Question: how do I get rid of this strange padding in the layout below:

'''
<?xml version="1.0" encoding="utf-8"?>
<LinearLayout xmlns:android="http://schemas.android.com/apk/res/android"
xmlns:card_view="http://schemas.android.com/apk/res-auto"
android:layout_width="match_parent"
android:layout_height="match_parent"
android:orientation="vertical"
android:background="@color/ColorPrimaryDark">
<android.support.v7.widget.CardView
android:layout_width="fill_parent"
android:layout_height="wrap_content"
card_view:cardCornerRadius="10dp"
android:layout_marginTop="9dp"
android:layout_marginLeft="9dp"
android:layout_marginRight="9dp"
card_view:cardElevation="0.01dp"
android:layout_marginBottom="0dp"
card_view:cardPreventCornerOverlap="true"
card_view:cardUseCompatPadding="true"
card_view:cardBackgroundColor="@color/ColorPrimary">
<RelativeLayout
android:id="@+id/top_layout"
android:layout_width="fill_parent"
android:layout_height="180dp"
android:background="@color/ColorPrimary">
<ImageView
android:id="@+id/img_thumbnail"
android:layout_width="fill_parent"
android:layout_height="180dp"
android:scaleType="fitXY"
android:background="@drawable/korabltest"/>
<RelativeLayout
android:id="@+id/inner_layout"
android:layout_width="fill_parent"
android:layout_height="36dp"
android:background="#5c1b1b1b"
android:layout_gravity="bottom"
android:layout_alignParentBottom="true"
android:layout_alignParentLeft="true"
android:layout_alignParentStart="true">
<TextView
android:id="@+id/tv_nature"
android:layout_width="wrap_content"
android:layout_height="50dp"
android:paddingLeft="5dp"
android:paddingRight="5dp"
android:layout_gravity="bottom"
android:gravity="center_vertical"
android:alpha="0.8"
android:textColor="#fff"
android:textSize="18sp"
android:text="Lexington"
android:layout_alignParentLeft="true"
android:layout_alignParentStart="true" />
<TextView
android:id="@+id/tv_nature_1"
android:layout_width="wrap_content"
android:layout_height="50dp"
android:paddingLeft="5dp"
android:paddingRight="5dp"
android:layout_gravity="bottom"
android:gravity="center_vertical"
android:alpha="0.8"
android:textColor="#fff"
android:textSize="18sp"
android:textStyle="bold"
android:text="527 (31%)"
android:layout_alignParentBottom="true"
android:layout_alignParentRight="true"
android:layout_alignParentEnd="true" />
</RelativeLayout>
</RelativeLayout>
</android.support.v7.widget.CardView>
</LinearLayout>
'''
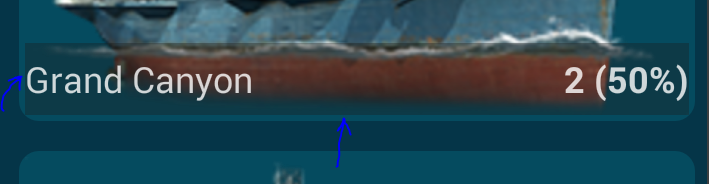
Answer: Well, seems there is a much easier way to do it, without guessing the padding and all:
'''
card_view:cardPreventCornerOverlap="false"
'''
or using java:
'''
cardView.setPreventCornerOverlap(false)
'''
You can read all about it <URL>.
It is an intentional padding to avoid content from bleeding off the rounded corner of the card in pre lollipop versions (since clipping is not available). If you want to get rid of it all together you may use a negative padding in pre-lollipop versions for the 'contentPadding' attribute of the 'CardView' such as:
'''
card_view:contentPadding="-8dp"
'''
or using java:
'''
int padding = (int) TypedValue.applyDimension(TypedValue.COMPLEX_UNIT_DIP, 8, getResources().getDisplayMetrics());
cardView.setContentPadding(-padding,-padding,-padding,-padding);
'''
I'm not particularly sure which value will work seamlessly, you'll need to experiment and see for yourself.